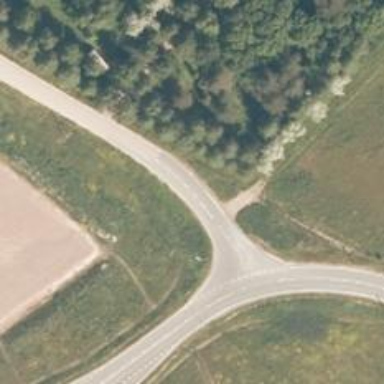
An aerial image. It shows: Tertiary road.